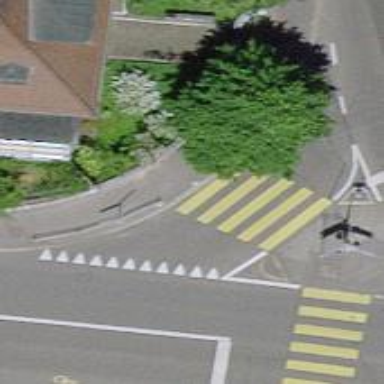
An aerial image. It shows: Kerb barrier.